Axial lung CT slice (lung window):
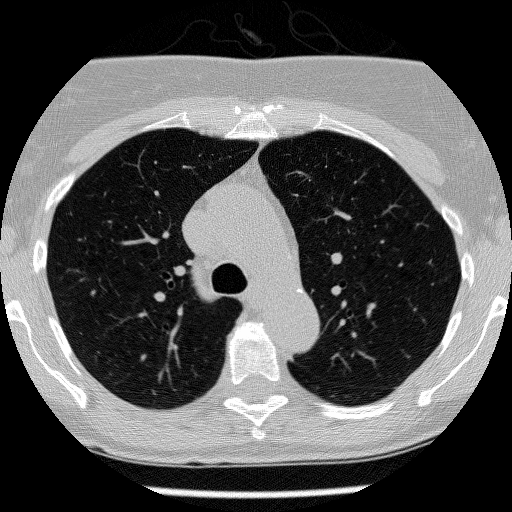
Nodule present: no